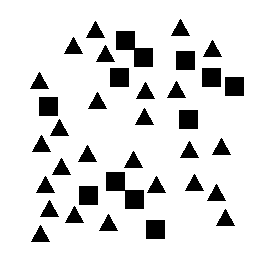
Squares: 12
Triangles: 26
Stars: 0
Total shapes: 38